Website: crate-barrel
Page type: newsletter-management
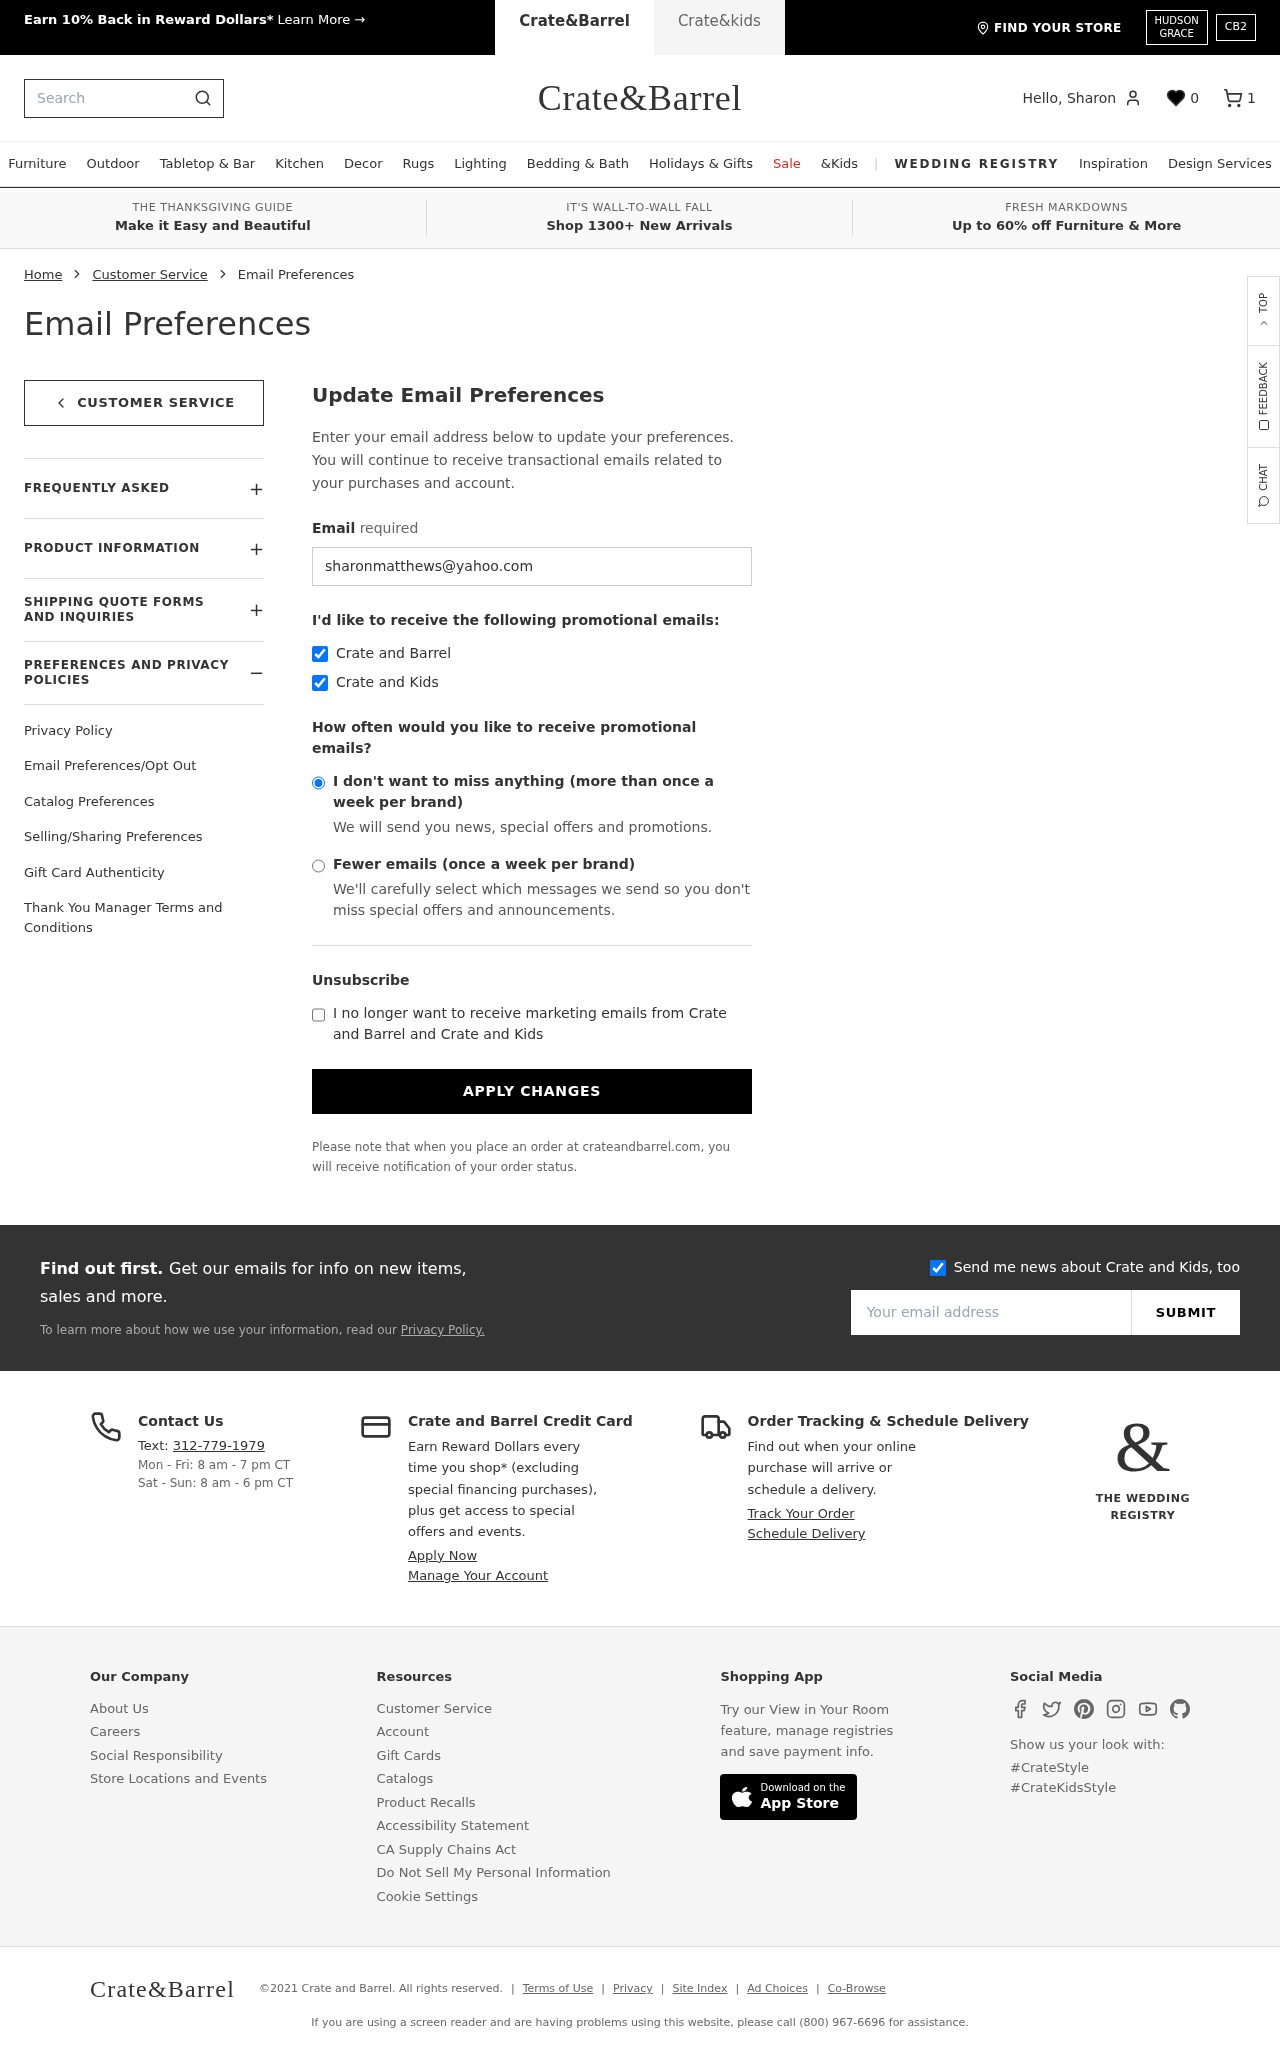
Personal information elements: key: PII_EMAIL
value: sharonmatthews@yahoo.com
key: PII_FIRSTNAME
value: Sharon
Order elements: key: ORDER_NUM_ITEMS
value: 1
Search elements: key: HEADER_SEARCH
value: Search
Other elements: key: FAVORITES_COUNT
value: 0